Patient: sex F, age 34
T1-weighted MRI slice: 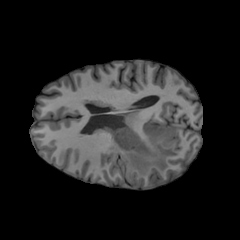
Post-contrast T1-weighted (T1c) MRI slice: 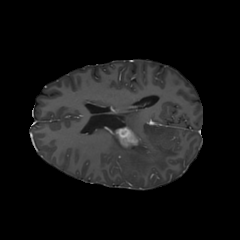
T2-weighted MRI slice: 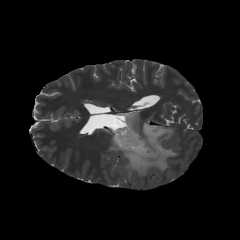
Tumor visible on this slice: yes
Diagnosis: Astrocytoma, IDH-mutant
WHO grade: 3